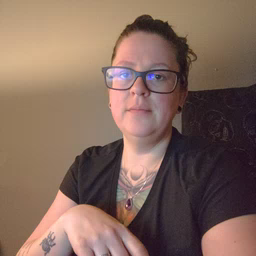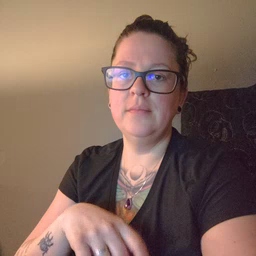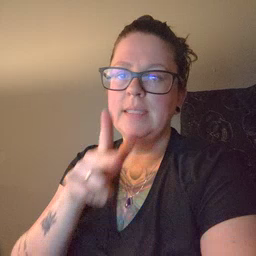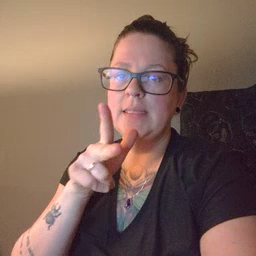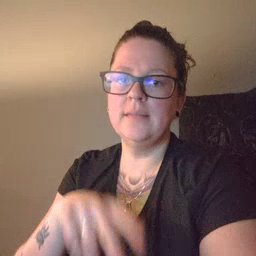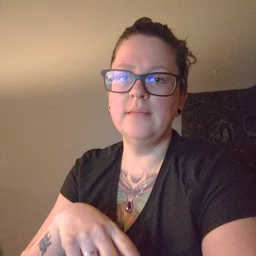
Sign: hen